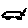
Label: car